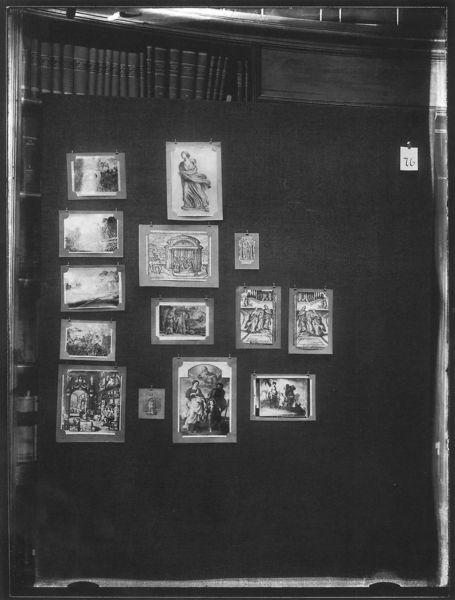
Titel: Mnemosyne (Bilderatlas, Fotos der Tafeln)
Künstler: Aby Warburg
Institution: London, The Warburg Institute Archive ©
Schlagwörter: mann, menschen, frau, glas, hintergrund, schwarz, gebäude, regal, wand, architektur, rahmen, spiegelung, bilder, bücher, fotos, collage, galerie, foto, fotografie, schwarz-weiß, vitrine, bibliothek, heilige, nummer, schaukasten, postkarten, fotowand, 76, pinwand, altals, kleinbild